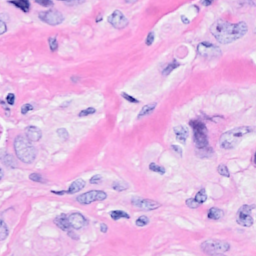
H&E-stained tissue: Breast